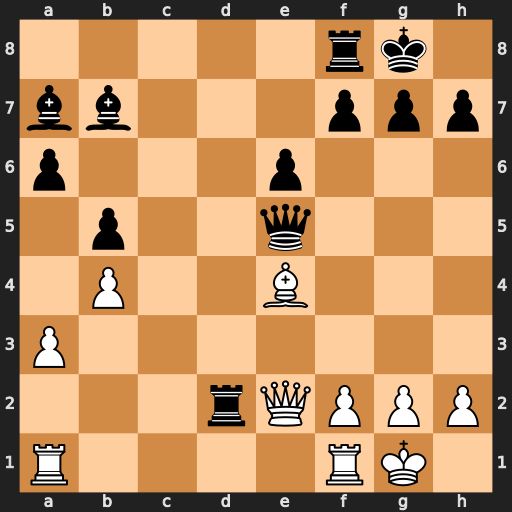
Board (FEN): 5rk1/bb3ppp/p3p3/1p2q3/1P2B3/P7/3rQPPP/R4RK1
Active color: w
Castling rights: -
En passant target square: -
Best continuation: Bxh7+ Kxh7 Qxe5